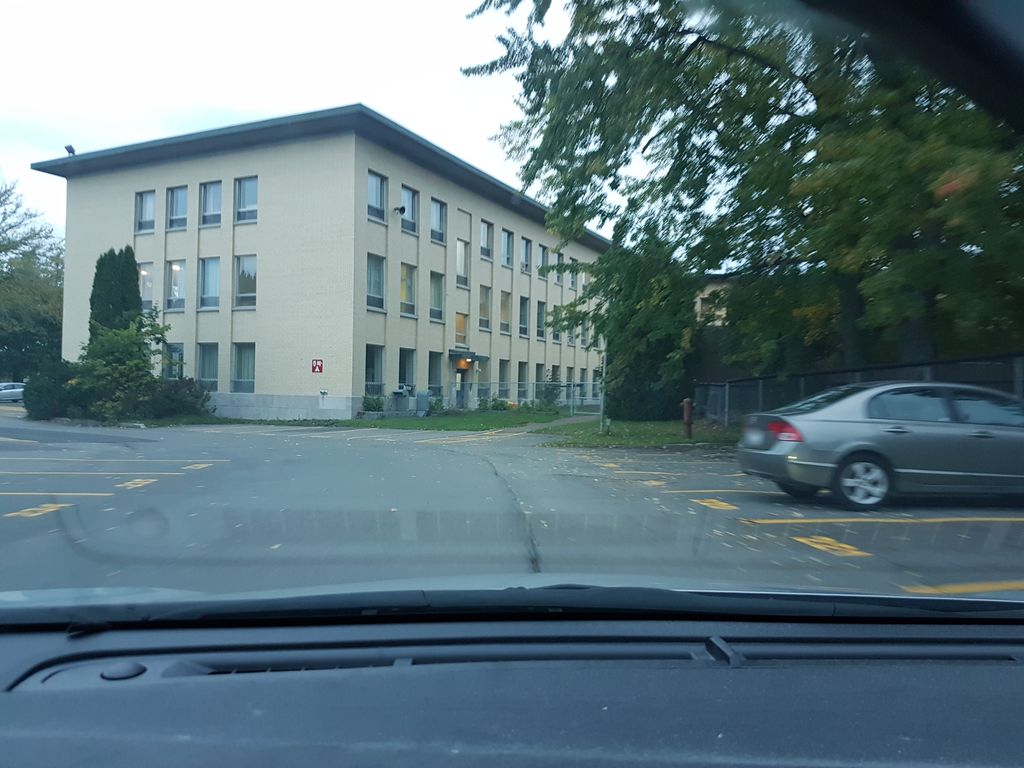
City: quebec_city